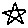
Label: star